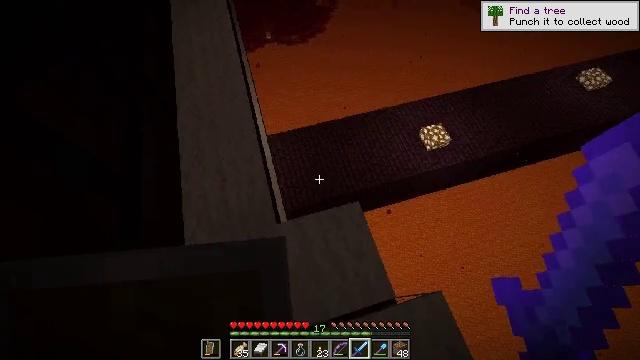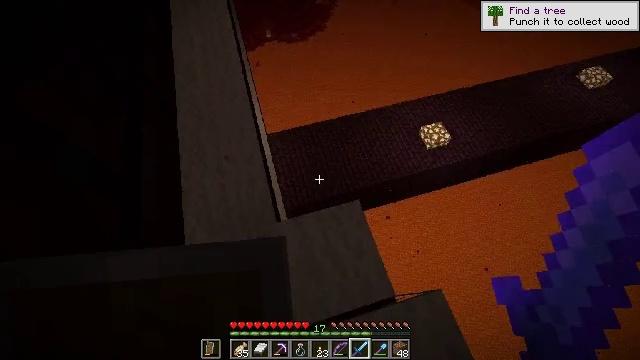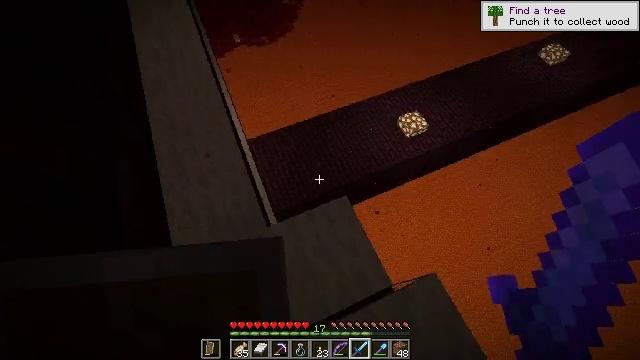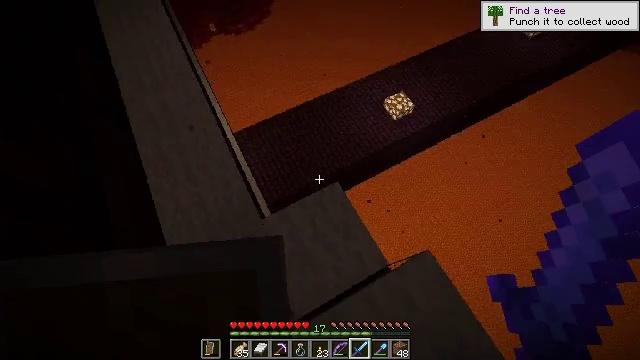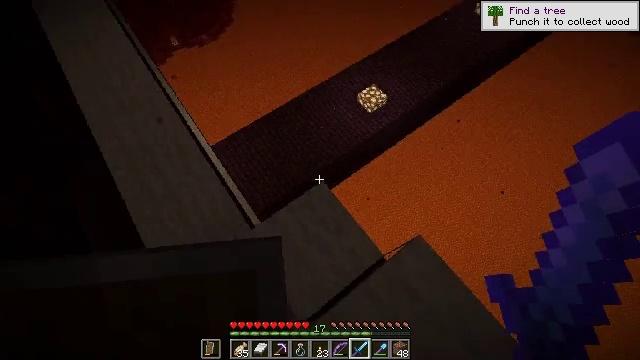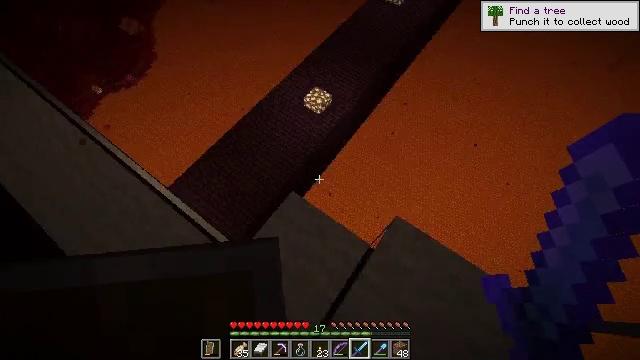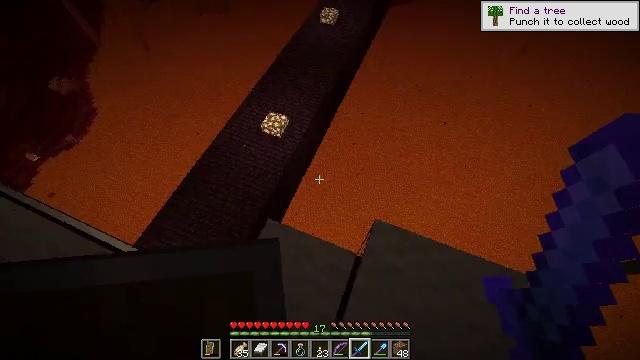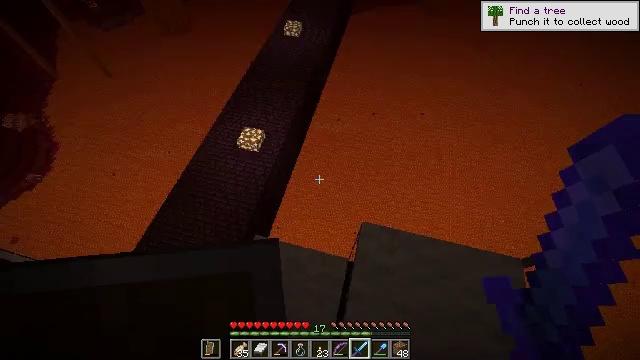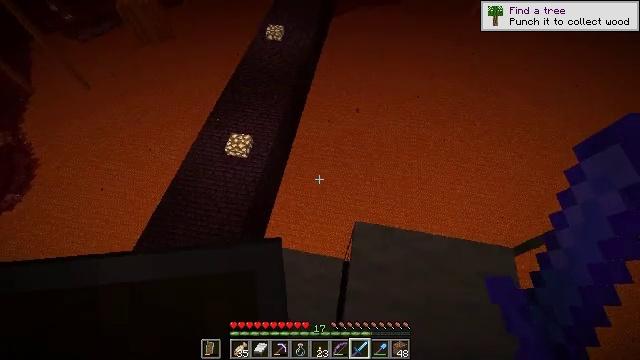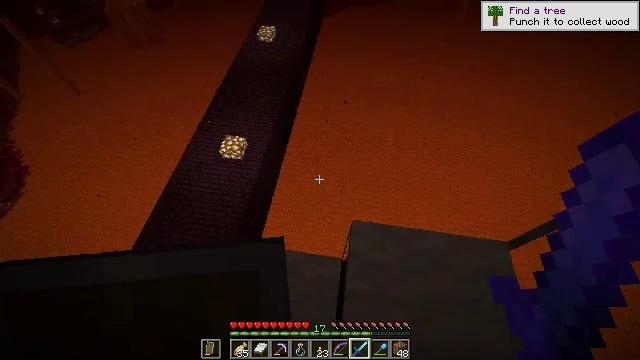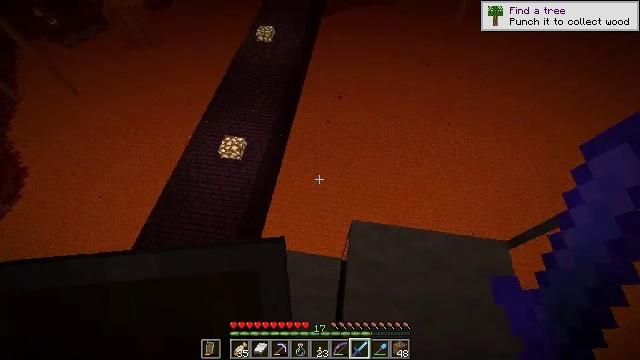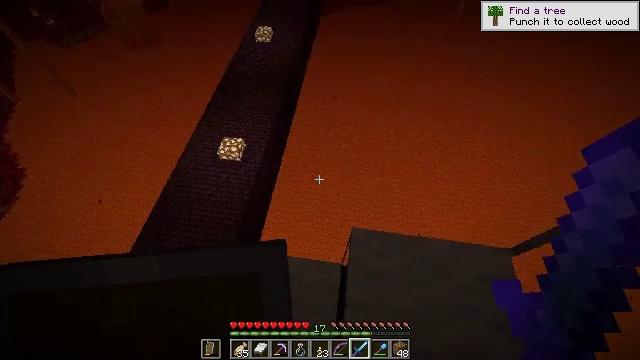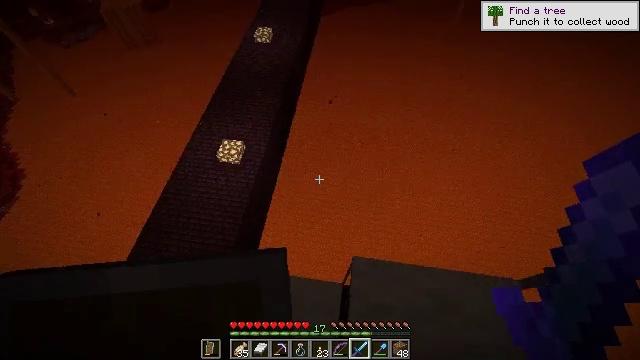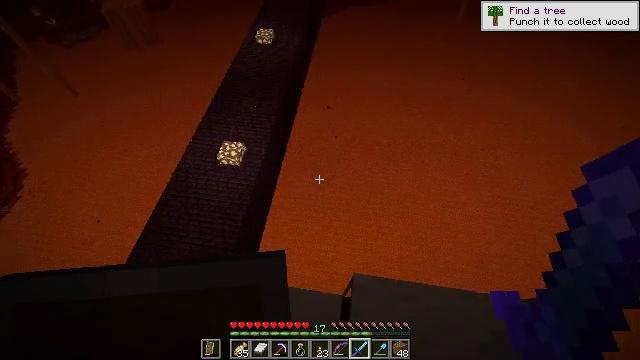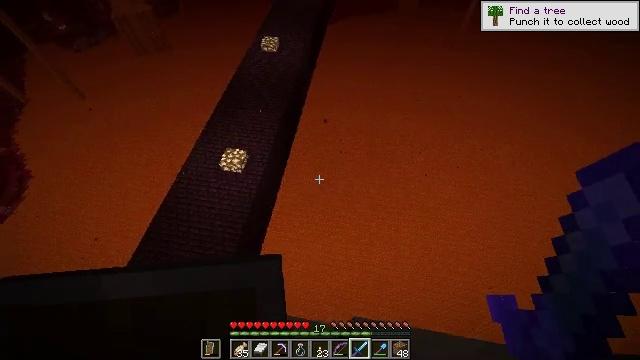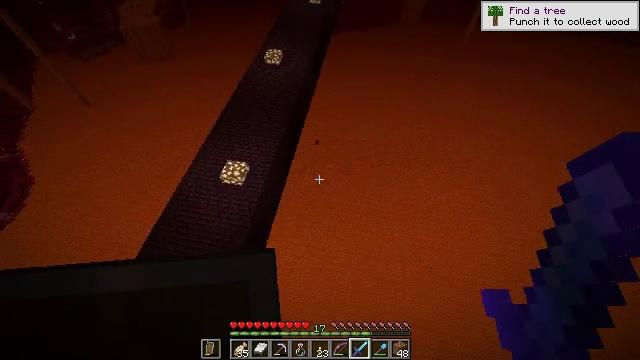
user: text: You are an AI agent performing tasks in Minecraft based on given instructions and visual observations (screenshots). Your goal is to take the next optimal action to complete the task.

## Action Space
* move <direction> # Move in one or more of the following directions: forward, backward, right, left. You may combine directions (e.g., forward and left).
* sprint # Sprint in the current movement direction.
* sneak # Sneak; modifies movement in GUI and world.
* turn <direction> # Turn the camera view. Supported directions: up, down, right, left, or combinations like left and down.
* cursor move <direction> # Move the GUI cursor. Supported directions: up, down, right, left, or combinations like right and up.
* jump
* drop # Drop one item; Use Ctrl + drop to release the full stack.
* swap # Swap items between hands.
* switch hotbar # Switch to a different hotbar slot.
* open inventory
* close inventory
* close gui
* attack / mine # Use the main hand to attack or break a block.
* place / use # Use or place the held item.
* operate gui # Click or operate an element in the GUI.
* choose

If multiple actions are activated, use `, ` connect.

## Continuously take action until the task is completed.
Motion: motion action
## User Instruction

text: Attack the nether brick slab to gather it.
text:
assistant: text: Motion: no_op
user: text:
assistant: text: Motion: turn right
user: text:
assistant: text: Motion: turn right and down
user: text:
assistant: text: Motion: turn right
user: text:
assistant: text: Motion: turn right and up
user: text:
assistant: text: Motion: turn right and up
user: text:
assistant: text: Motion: turn right and up
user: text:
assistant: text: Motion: turn right
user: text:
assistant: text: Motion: turn right
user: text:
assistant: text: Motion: no_op
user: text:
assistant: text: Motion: move forward
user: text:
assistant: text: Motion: move forward
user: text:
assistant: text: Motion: move forward
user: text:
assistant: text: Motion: move forward, turn left and up
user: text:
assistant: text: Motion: move forward, turn up
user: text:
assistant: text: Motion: move forward, turn left and up
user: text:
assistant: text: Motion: move forward, turn left and up
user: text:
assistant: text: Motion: move forward, turn up
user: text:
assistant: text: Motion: move forward, turn up, jump
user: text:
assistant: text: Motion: move forward, jump
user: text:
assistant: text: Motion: move forward, jump
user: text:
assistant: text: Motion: move forward
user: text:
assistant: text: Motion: move forward, jump
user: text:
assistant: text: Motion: move forward, turn up, jump
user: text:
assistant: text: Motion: move forward, turn up, jump
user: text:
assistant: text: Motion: move forward, turn left and up
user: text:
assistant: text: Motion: move forward, turn left and up
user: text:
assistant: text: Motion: move forward, turn left and up
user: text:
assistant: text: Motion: move forward, turn left and up
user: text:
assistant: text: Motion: move forward, turn left and up